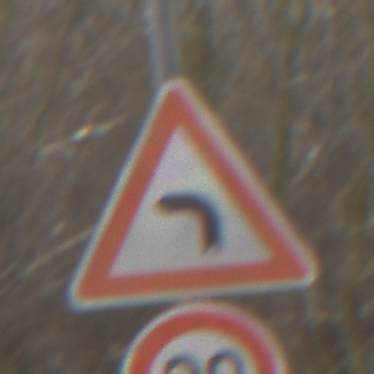
Verkehrszeichen: KurveLinks
Zusatzzeichen unten: Geschwindigkeit30
Umgebung: Outdoor, Nature
Tageszeit: MorningAfternoon
Wetter: Clear
Licht: Natural
Jahreszeit: Winter
Kontrast: HighContrast